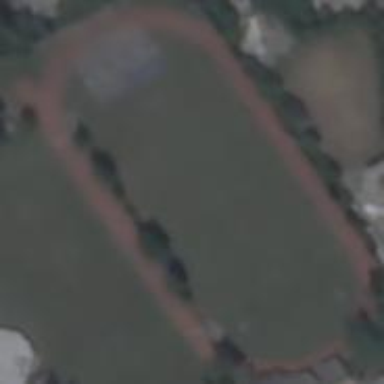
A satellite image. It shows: Sports center designed for athletics on leisure land.